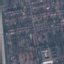
Land use / land cover: Residential